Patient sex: F
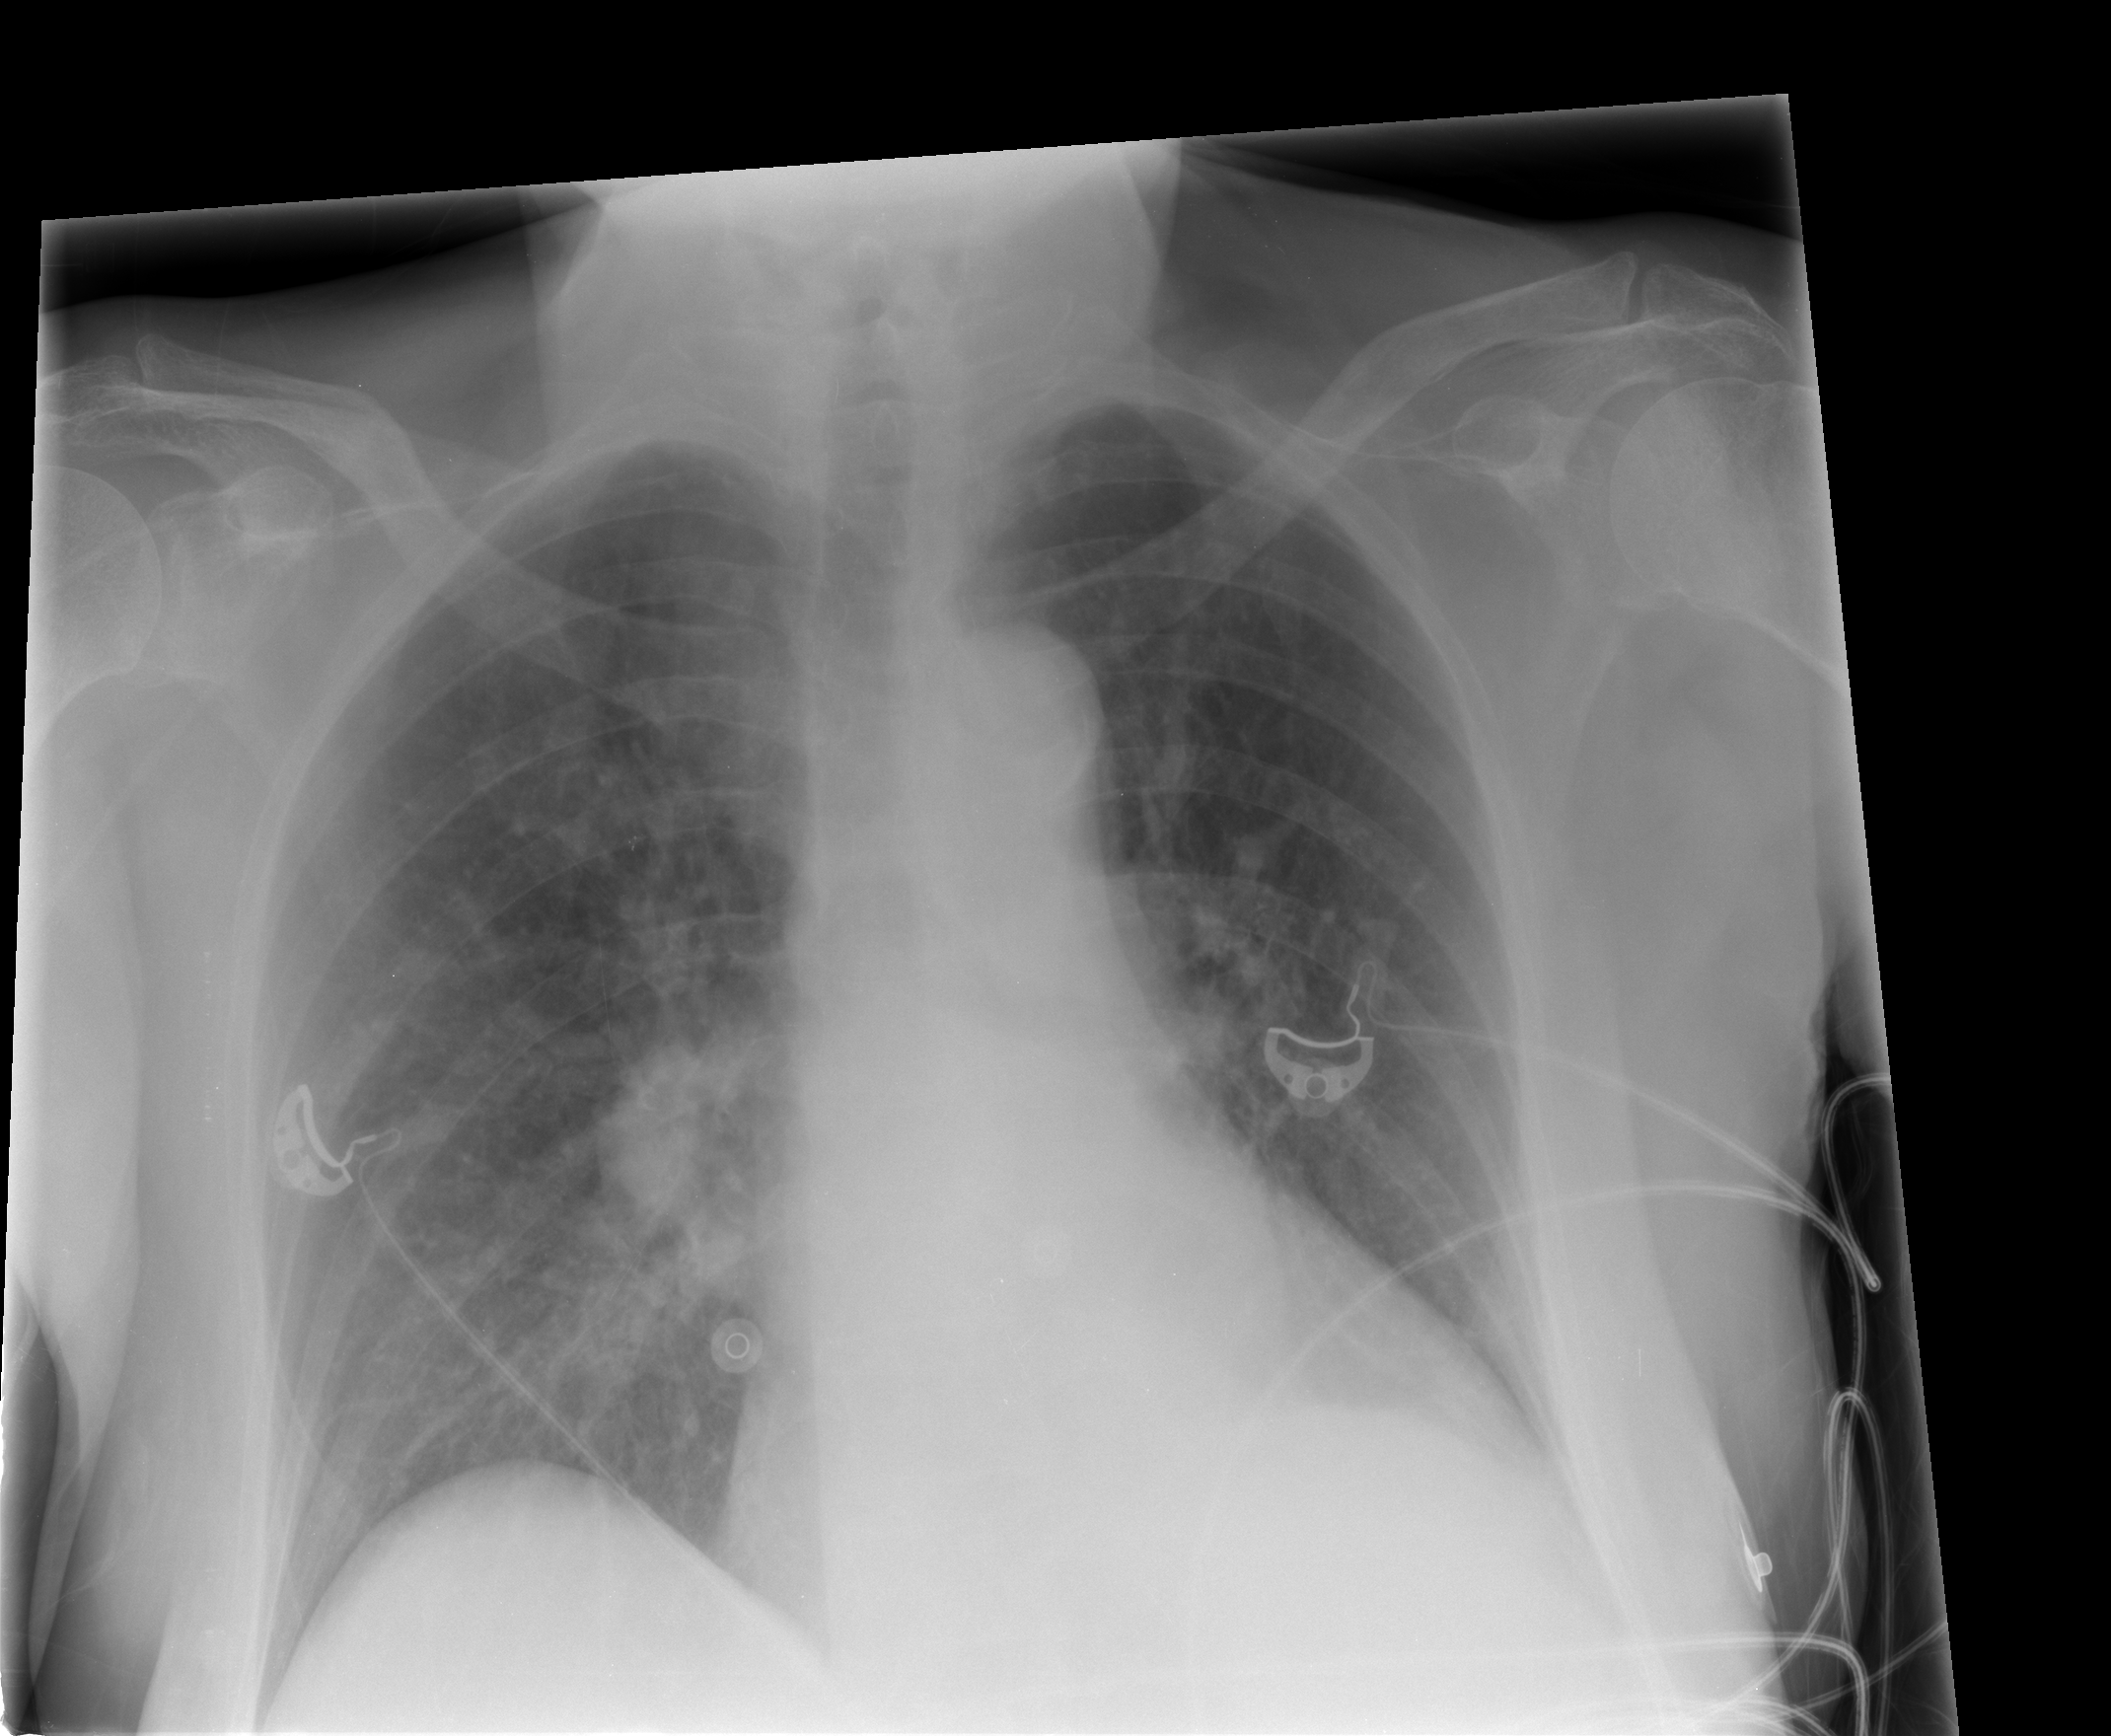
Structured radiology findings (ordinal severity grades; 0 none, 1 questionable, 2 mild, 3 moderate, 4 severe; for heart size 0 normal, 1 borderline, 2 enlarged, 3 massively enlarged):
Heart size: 0
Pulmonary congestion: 2
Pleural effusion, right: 0
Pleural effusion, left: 0
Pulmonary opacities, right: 0
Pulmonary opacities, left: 0
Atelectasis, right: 0
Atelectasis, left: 0